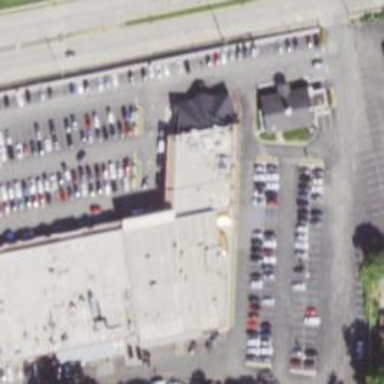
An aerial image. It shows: Post office.